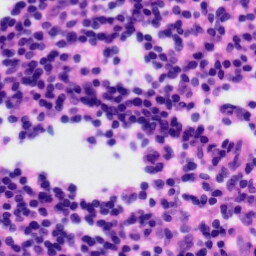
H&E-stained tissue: Tonsil